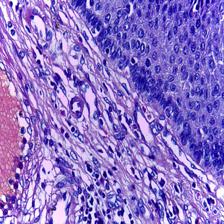
Diagnosis: Normal